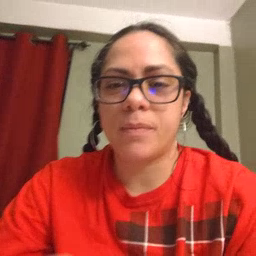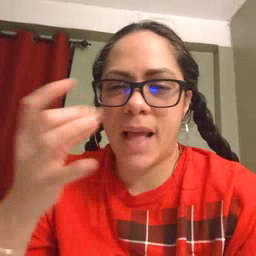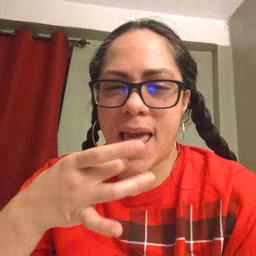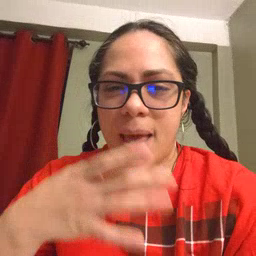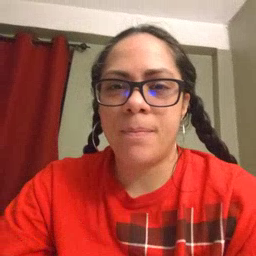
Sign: lamp